Question:
In this case I would like to show 180 instead of 0 on tooltip title. I know that it can be customized like it is done in <URL>. But I don't find the way to get the total per column.
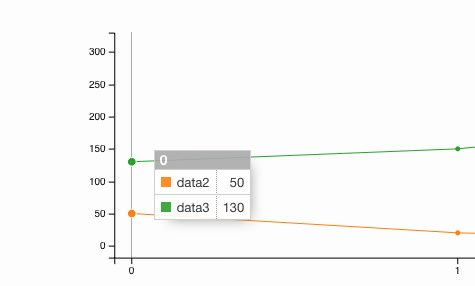
Answer: Just write your own tooltip contents function
'''
tooltip: {
contents: function (d, defaultTitleFormat, defaultValueFormat, color) {
var sum = 0;
d.forEach(function (e) {
sum += e.value
})
defaultTitleFormat = function () {
return sum
};
return c3.chart.internal.fn.getTooltipContent.apply(this, arguments);
}
}
'''
Fiddle - <URL>